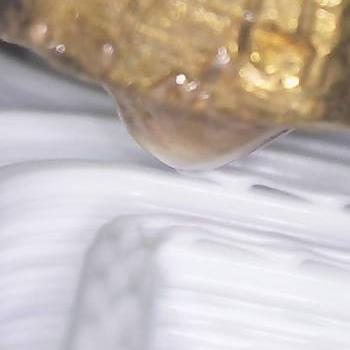
Flow rate: 33%